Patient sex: M
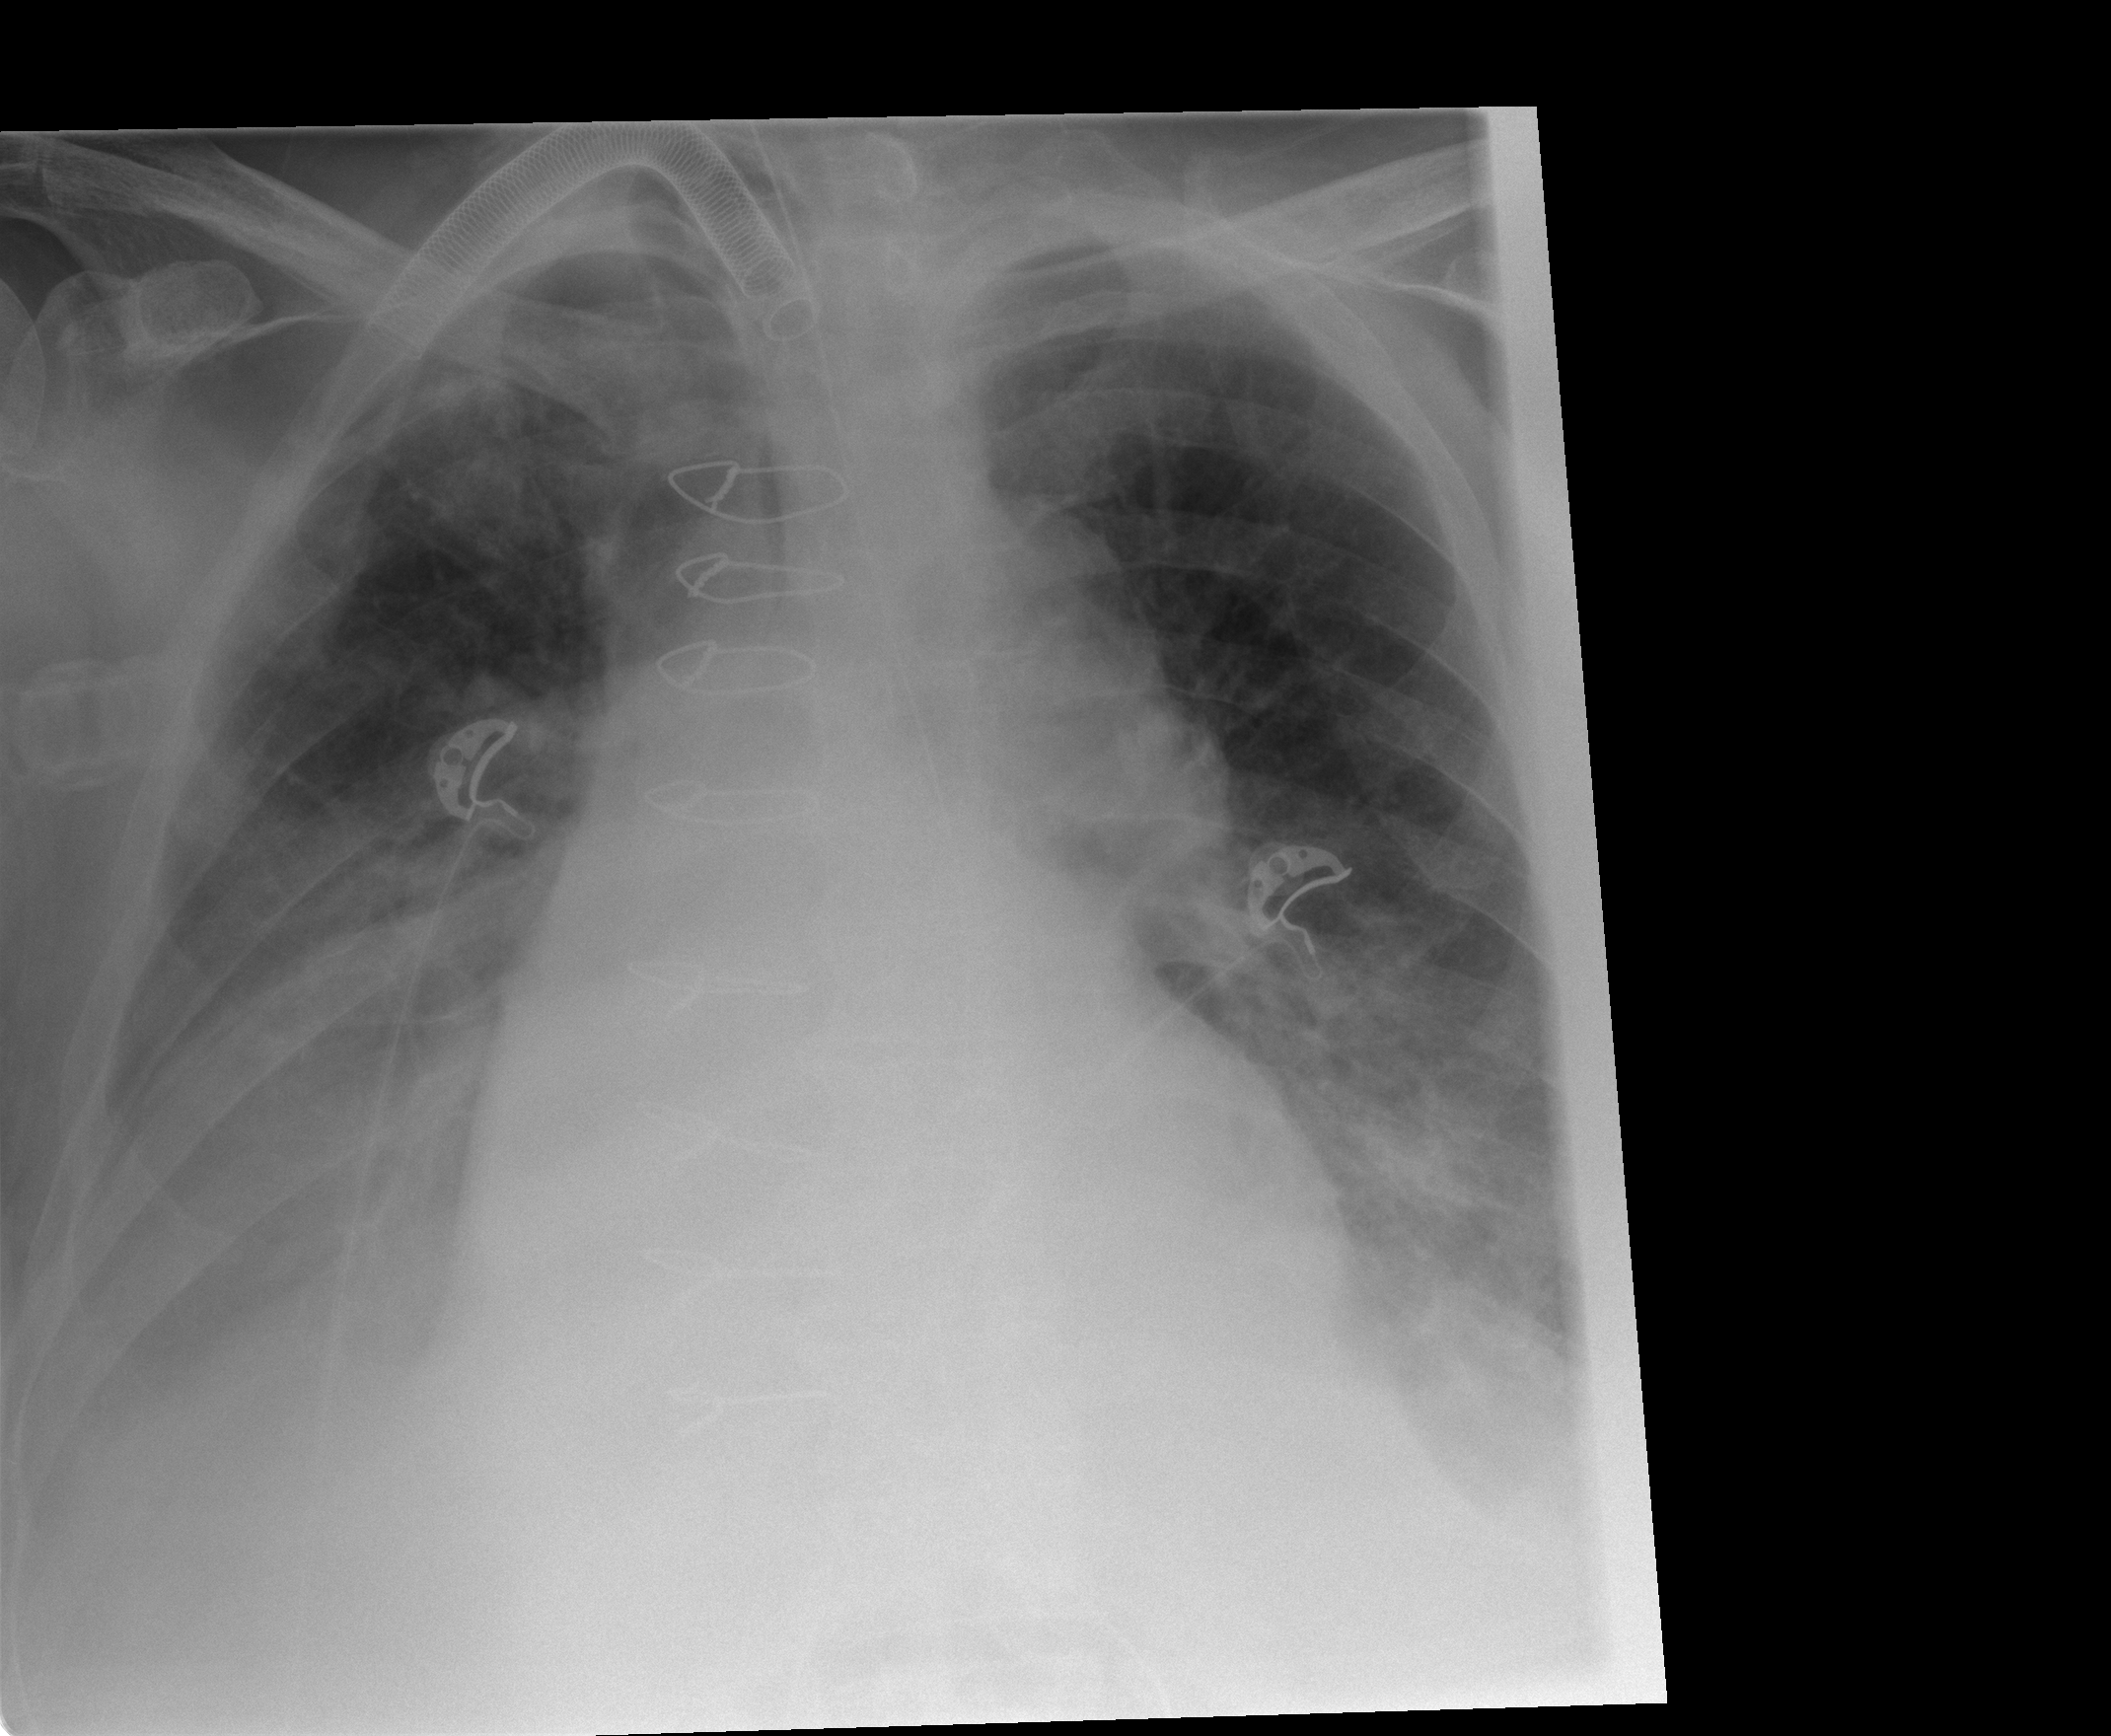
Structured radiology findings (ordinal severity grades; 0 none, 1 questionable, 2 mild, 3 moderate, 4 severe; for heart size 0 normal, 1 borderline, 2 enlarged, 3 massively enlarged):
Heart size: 2
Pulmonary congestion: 2
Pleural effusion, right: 3
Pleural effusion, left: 2
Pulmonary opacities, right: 0
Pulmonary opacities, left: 2
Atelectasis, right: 1
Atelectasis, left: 2